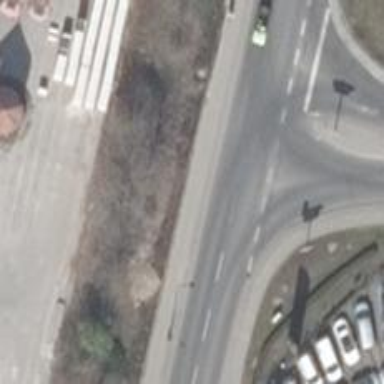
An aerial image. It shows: Asphalt road classified as tertiary.